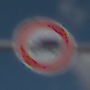
Verkehrszeichen: VerbotFuerKraftfahrzeugeUeberDreiKommaFuenfTonnen
Umgebung: Outdoor, Nature
Tageszeit: Midday
Wetter: PartlyCloudy
Licht: Natural
Jahreszeit: NotSpecified
Kontrast: HighContrast